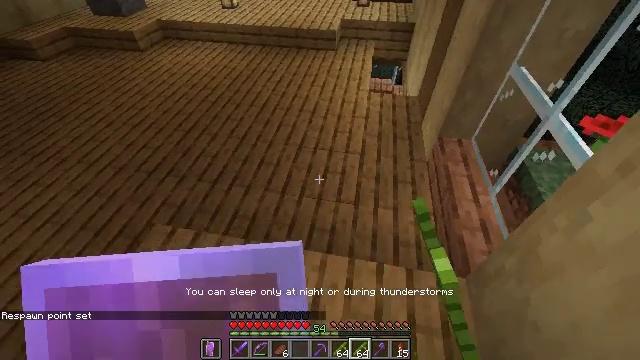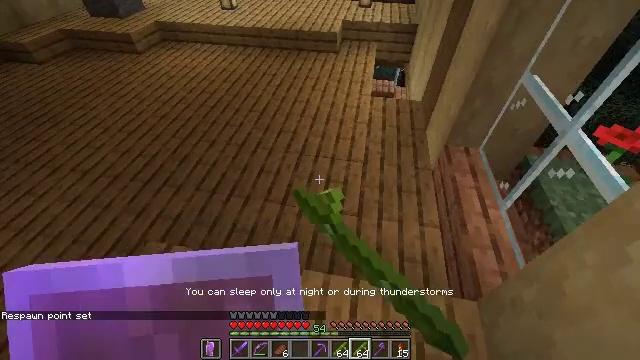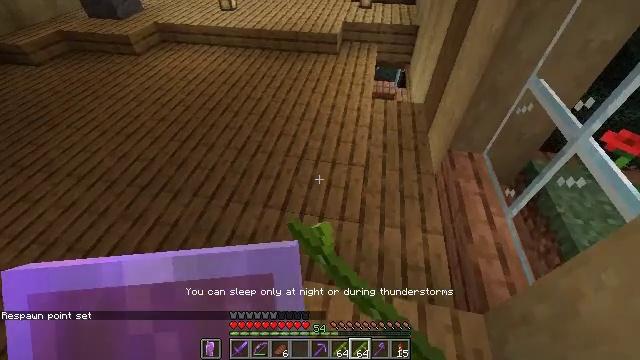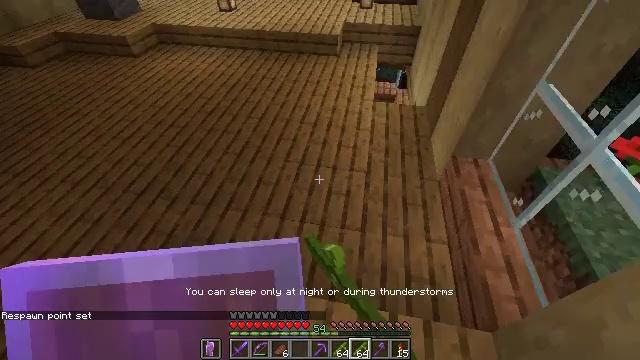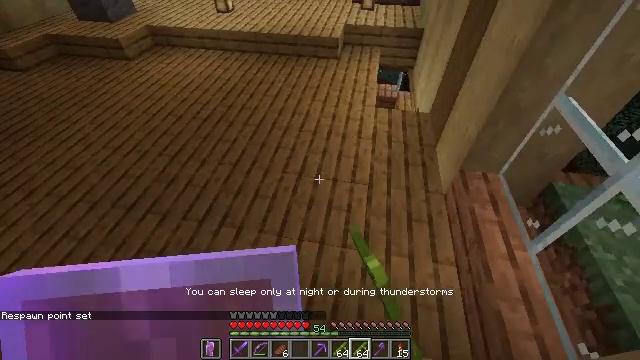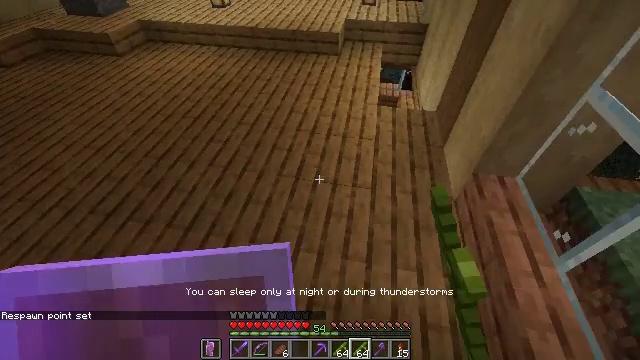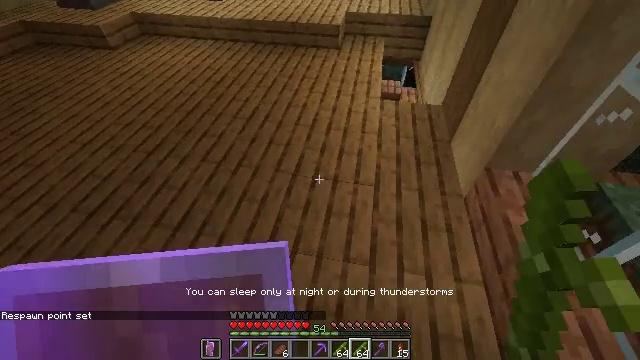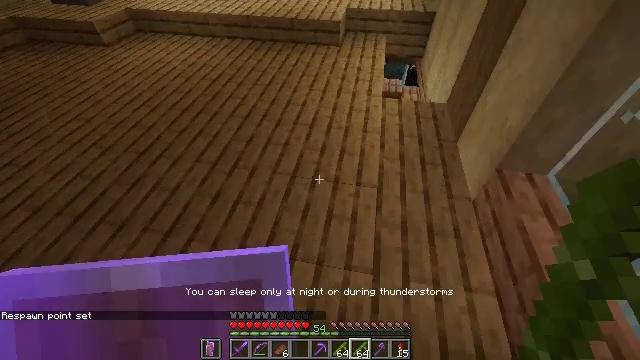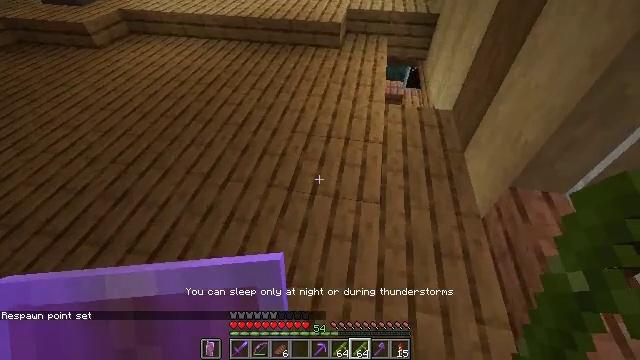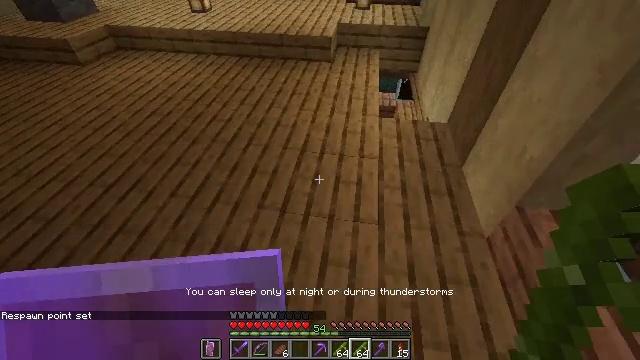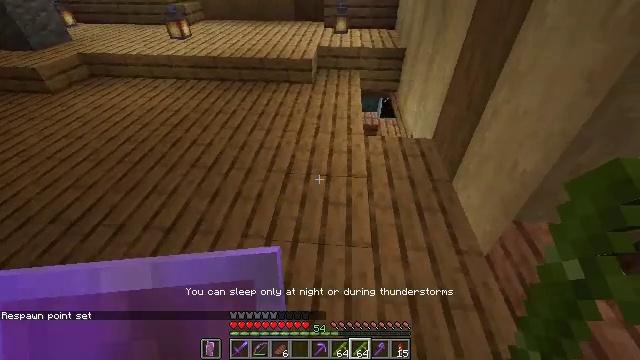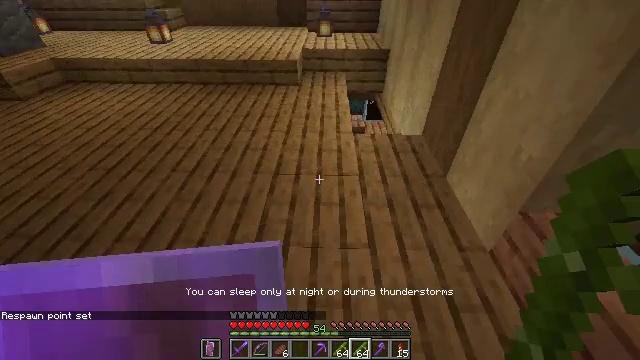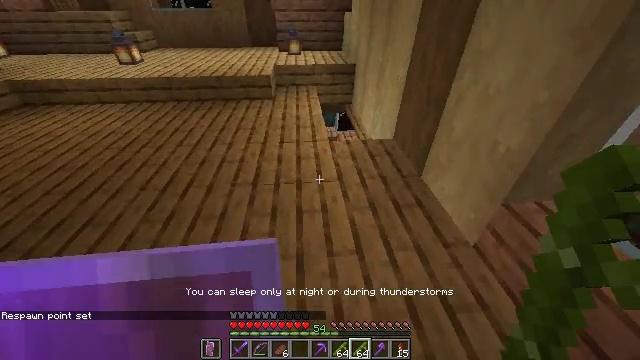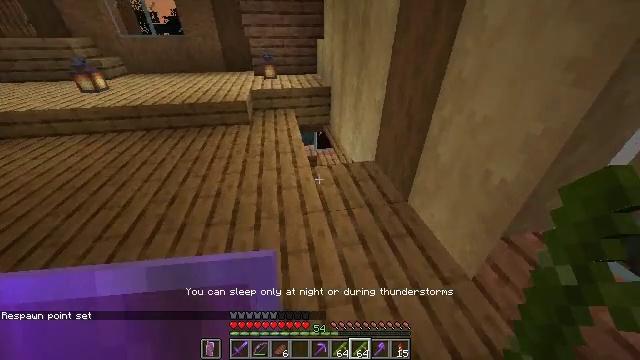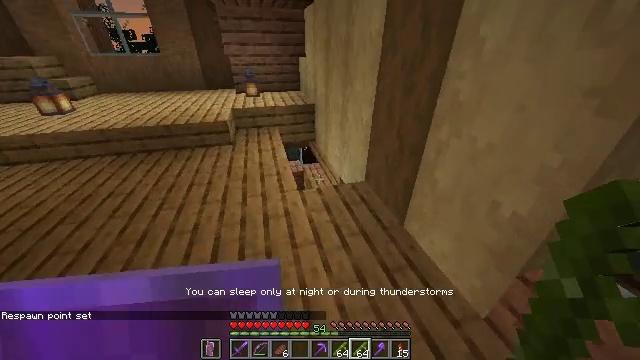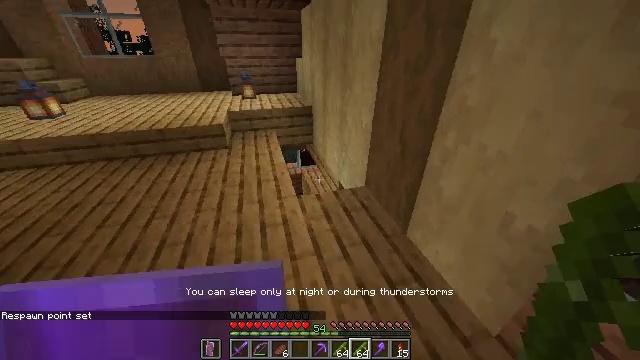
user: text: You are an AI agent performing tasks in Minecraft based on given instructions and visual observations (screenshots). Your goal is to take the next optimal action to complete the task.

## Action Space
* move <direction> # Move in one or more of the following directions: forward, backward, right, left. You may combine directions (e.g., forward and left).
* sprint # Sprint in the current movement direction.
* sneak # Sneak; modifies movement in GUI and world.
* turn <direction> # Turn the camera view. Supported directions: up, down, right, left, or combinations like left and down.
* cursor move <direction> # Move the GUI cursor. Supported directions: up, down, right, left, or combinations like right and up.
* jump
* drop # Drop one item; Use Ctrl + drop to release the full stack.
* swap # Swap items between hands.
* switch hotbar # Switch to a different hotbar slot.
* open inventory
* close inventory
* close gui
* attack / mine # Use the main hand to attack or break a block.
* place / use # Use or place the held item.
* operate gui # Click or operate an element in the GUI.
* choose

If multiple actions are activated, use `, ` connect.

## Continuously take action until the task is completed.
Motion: motion action
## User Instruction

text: Chop down the spruce log.
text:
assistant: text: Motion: move forward
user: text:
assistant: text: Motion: move forward
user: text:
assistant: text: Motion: move forward
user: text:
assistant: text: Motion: move forward
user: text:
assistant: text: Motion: move forward
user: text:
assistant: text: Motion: move forward
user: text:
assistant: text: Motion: move forward
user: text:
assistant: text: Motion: move forward
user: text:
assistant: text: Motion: move forward, turn right and up
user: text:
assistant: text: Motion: move forward, sprint, turn right and up
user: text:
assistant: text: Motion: move forward, sprint, turn right and up
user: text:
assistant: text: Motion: move forward, sprint, turn right and up
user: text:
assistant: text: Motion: move forward, sprint, turn right and up
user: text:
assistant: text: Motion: move forward, sprint, turn right and up
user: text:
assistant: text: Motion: move forward, sprint
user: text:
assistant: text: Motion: move forward, sprint
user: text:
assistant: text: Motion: move forward, sprint
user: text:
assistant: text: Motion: move forward, sprint
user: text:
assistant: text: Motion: move forward and move right, sprint
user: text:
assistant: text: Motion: move forward and move right, sprint
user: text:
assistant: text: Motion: move forward and move right, sprint, turn left
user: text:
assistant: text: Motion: move forward, sprint, turn left and down
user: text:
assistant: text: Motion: move forward, sprint, turn left
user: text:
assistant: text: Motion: move forward, sprint, turn left
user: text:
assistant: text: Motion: move forward, sprint, turn left and down
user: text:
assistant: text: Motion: move forward, sprint
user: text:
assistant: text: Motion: move forward, sprint
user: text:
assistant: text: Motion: move forward, sprint
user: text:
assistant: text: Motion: move forward
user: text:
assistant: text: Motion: no_op